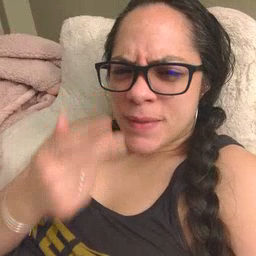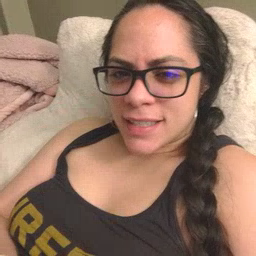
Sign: kitty